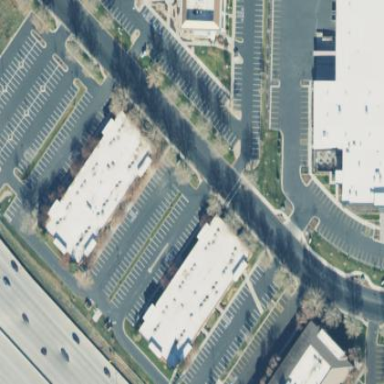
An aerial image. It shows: Commercial building.